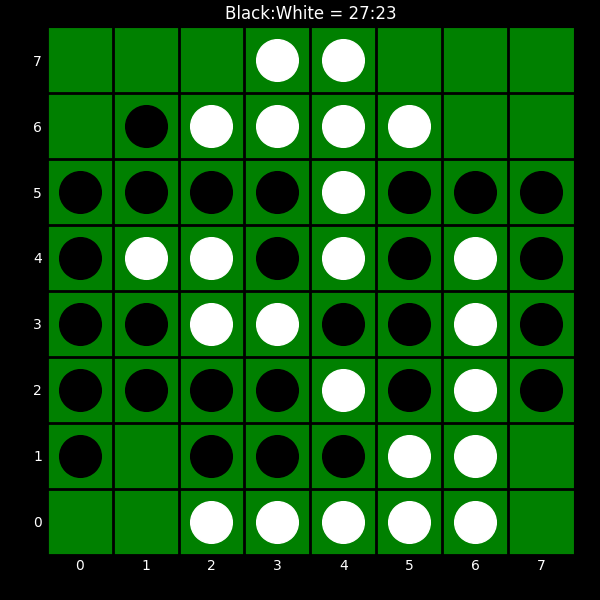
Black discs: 27
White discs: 23